Question: I've tried Goggling this, but I can't really come up with a technical string to search on. I want to get my site to have that green box that appears with SSL sites. For example, on Bank of America's site (in Chrome):

I don't know whether this is a HTML trick, a server operation, etc. Really have no idea and don't know a good way to search for "that green box thing". Does anyone know how sites do this?
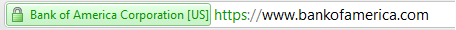
Answer: According to <URL> certificate, the organization's name also appears next to the icon in green text. Make sure the browser is set to check for server certification revocation to identify sites with EV-SSL certificates."
And:
If you still don't see the organization's name, it may be due to one of the following conditions:
- - -
You can read more about Extended Validation SSL certificates <URL>.